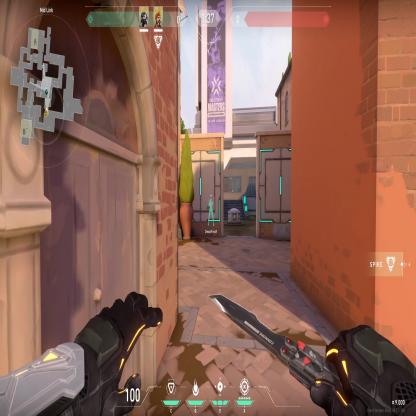
Label: teammate